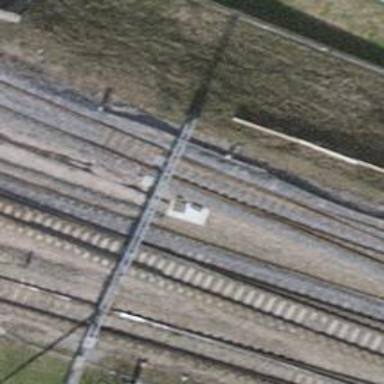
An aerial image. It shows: Single-track railway with electrified contact lines.